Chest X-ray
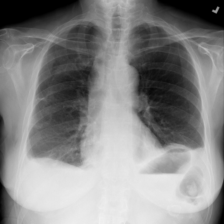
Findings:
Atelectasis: positive
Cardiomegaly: negative
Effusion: positive
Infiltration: negative
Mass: negative
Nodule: negative
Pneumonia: negative
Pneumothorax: negative
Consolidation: negative
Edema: negative
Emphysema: negative
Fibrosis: negative
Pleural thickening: negative
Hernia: negative